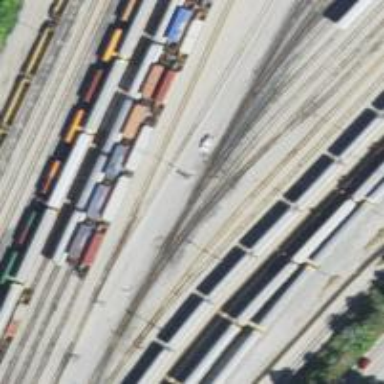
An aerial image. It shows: Railway yard.